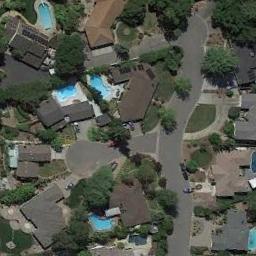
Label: medium_residential